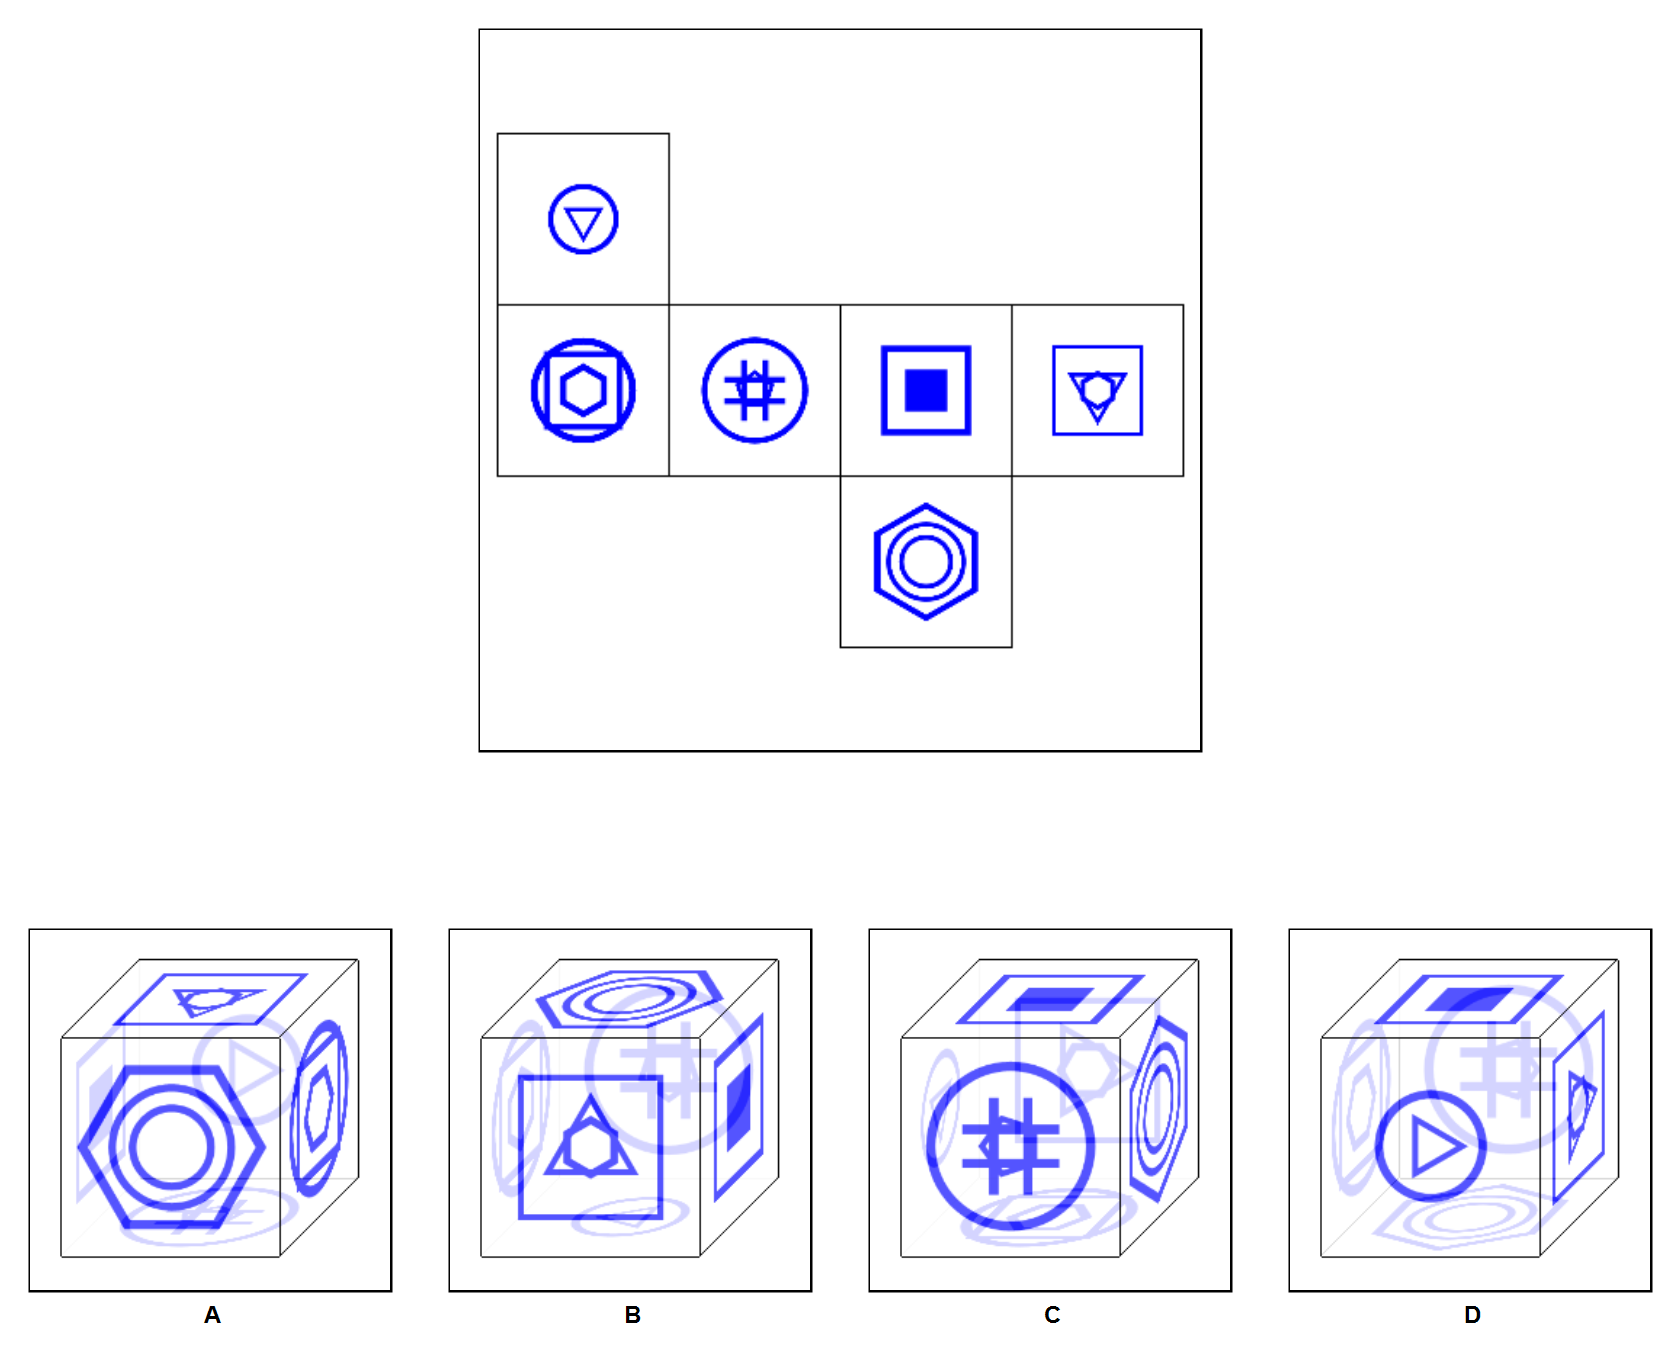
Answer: D